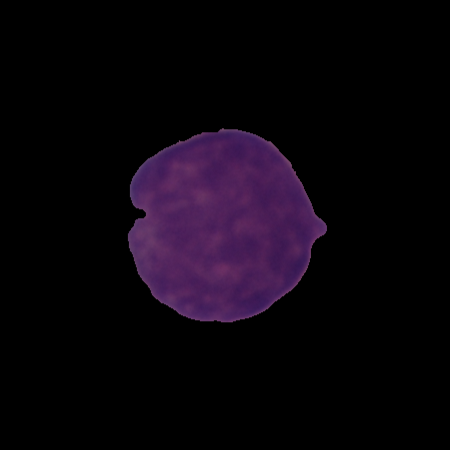
Label: cancer